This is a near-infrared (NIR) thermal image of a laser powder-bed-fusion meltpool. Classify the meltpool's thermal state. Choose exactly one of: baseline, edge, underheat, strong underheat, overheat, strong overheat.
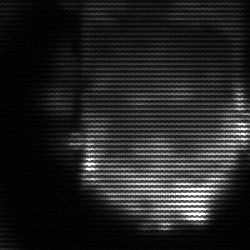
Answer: baseline